Field crop: tomato
Growth stage: 1
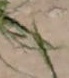
Species: cyperus